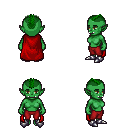
a pixel art fantasy rpg character, female body template, orc, green skin, red cape, red pants, green short mohawk hairstyle, metal boots, four views (front, back, left, right), 2x2 character sprite sheet, small pixel art, hard edges, no anti-aliasing